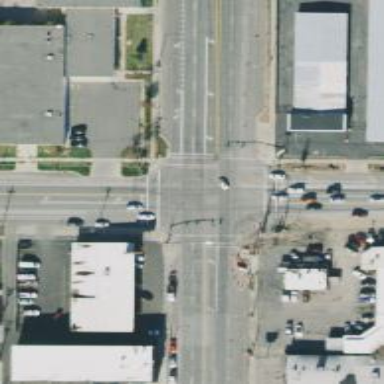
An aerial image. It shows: Crossing on the road with line markings.